Question: I am trying to create a drawable such as this in Android:

I don't think a nine patch will work because there is nowhere that can safety scale vertically. So next I tried a shape drawable but it does not support triangles.
I want to render this image on the fly so there are no artifacts. Also I want to be able to use it in a selector, so I need to be able to represent this image in xml. Maybe I need to extend some class to manually make the shape. If so how do I embed a tag in the xml to tell it where to render? Does anyone know where to start with this or have an example of something similar?
I have read the first 10 pages of hits on stack overflow and google and am not getting anywhere. Thanks very much for any help.
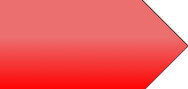
Answer: I think a 9-patch would work. For the vertical stretching on the left boundary, fill in the line from top to bottom.